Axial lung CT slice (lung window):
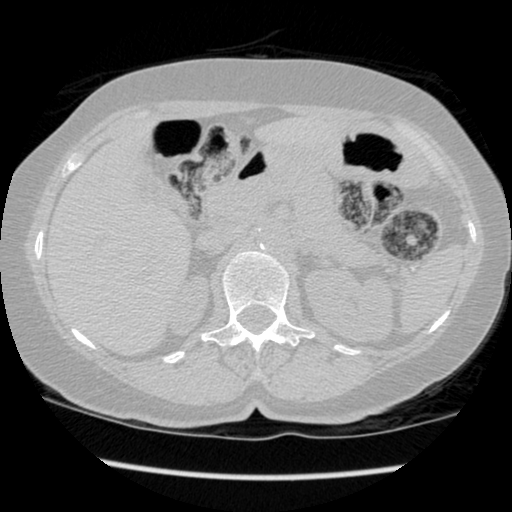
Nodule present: no